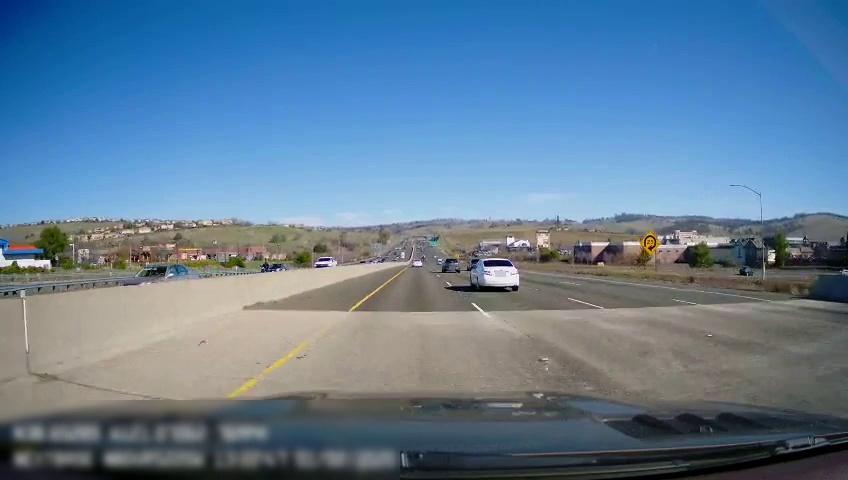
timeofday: Day
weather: Sunny
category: Drivable Space
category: Drivable Space
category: Vehicles | Car
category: Vehicles | Car
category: Vehicles | SUV
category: Vehicles | Car
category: Vehicles | Car
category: Vehicles | Car
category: Vehicles | SUV
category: Lanes | Current Lane
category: Lanes | Current Lane
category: Lanes | Alternate Lane
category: Lanes | Alternate Lane
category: Lanes | Alternate Lane
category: Traffic | Signs